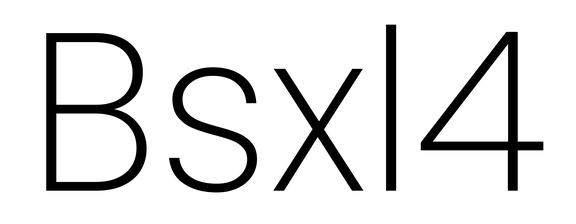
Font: Poppins-ExtraLight